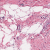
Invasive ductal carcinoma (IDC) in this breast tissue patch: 0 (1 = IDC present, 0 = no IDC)